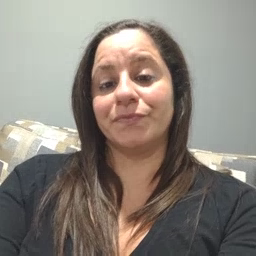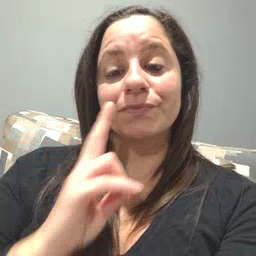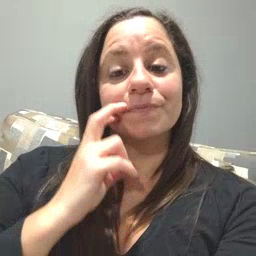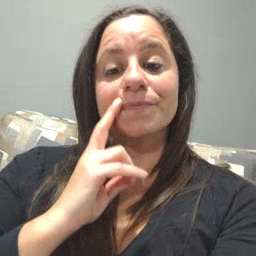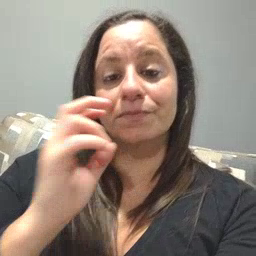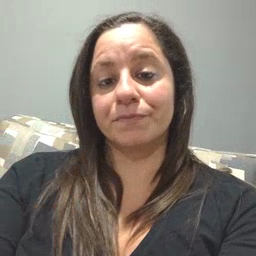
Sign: gum